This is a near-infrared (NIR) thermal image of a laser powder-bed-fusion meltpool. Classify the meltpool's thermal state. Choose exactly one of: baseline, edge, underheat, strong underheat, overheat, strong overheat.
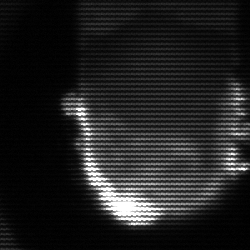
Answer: baseline